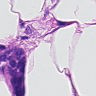
Metastatic tissue present: yes